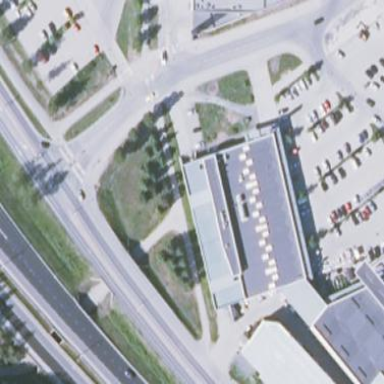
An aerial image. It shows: Building that houses supermarket.